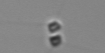
Label: Chaetoceros_tenuissimus